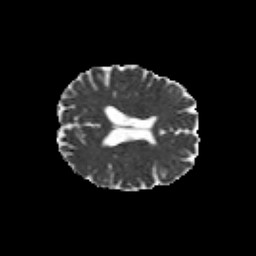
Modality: MD
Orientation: axial
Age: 35
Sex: female
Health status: healthy
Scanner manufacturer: siemens
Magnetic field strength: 3 T
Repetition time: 10.8 s
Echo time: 0.082 s